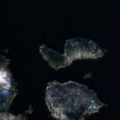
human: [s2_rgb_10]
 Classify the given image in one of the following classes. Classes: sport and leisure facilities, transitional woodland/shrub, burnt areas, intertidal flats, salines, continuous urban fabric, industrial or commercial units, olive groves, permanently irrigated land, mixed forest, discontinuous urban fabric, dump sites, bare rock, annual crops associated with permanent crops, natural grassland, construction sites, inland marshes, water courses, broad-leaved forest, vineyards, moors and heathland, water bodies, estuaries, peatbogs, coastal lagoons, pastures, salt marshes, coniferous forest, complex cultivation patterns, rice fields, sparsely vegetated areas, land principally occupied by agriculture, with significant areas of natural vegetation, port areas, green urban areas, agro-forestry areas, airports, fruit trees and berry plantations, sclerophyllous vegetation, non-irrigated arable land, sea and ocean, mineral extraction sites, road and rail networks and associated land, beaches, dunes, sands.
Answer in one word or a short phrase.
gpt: coniferous forest, water bodies